Breast ultrasound image
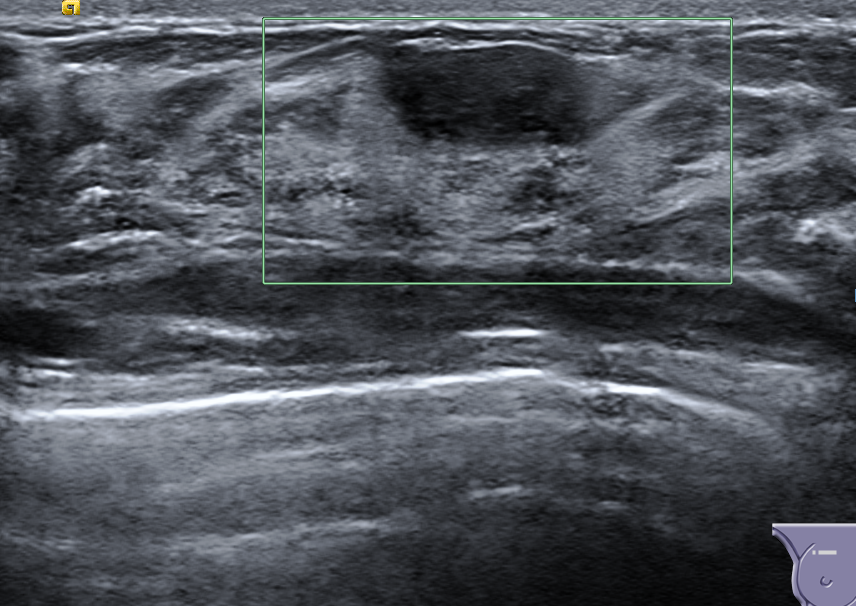
Diagnosis: benign